Question: I'm using Telerik RadGrids and I have RadDatePickers for columns with type of DateTime. However, when I want to pick a date it doesn't work at all. No errors, but it's simply not working. I've noticed that strangely I could select more days, but I want to be able to select a single day by clicking once on the given day.
I've observed that when clicking on the previous/next month I can select a day exactly as I would like, so there is a hack which might work (in my research it worked perfectly after the first postback, but before the first postback it didn't work at all):
'''
Public Sub PageInit(ByVal sender As Object, ByVal e As
System.EventArgs)
Me.Page.ClientScript.RegisterStartupScript(GetType(TTControls.TTAjaxState),
"Page_Init_" & Me.UniqueID, "if (!(hasEndRequest)) var hasEndRequest =
false; if (!(hasEndRequest)) {var prm =
Sys.WebForms.PageRequestManager.getInstance();prm.add_endRequest(function()
{$('.rcPrev').click();console.log('clicked');});} hasEndRequest =
true;", True)
End Sub
'''
In the code above you can see a method which will be a handler for page init.
However, I would very much like to be able to select a day by clicking on the RadDatePicker and clicking on a day. Here is how my RadDatePicker looks like:

If anybody knows the solution and decides to share it with me (if the solution is not a hack then I would be extremely happy) I would be very gladful.
Thank you in advance,
Lajos Arpad.
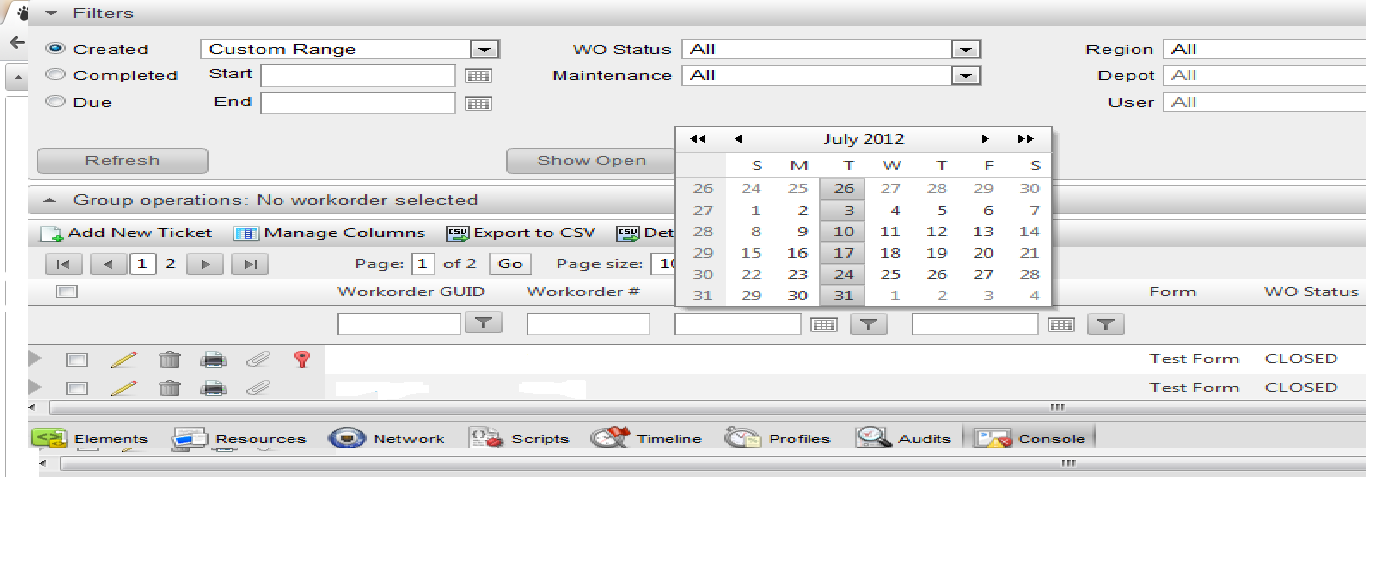
Answer: Solution:
'''
Sys.Application.add_load(function () {
$(".RadCalendar.RadCalendar_Default .rcPrev").each(function () { $(this).click(); });
});
'''